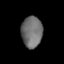
Tissue: lung
Cell type: Epithelial cells
Senescence score: 0.5445
Nuclear area (px): 639
Mean DAPI intensity: 111.552